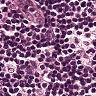
Metastatic tissue present: no